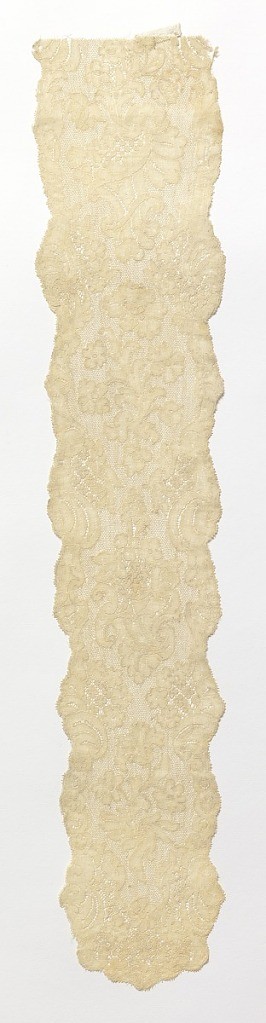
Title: Cap streamer
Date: mid-18th century
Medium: linen Technique: bobbin lace, Mechlin style
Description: Cap streamer in Mechlin style with open floral sprays alternating with floral bouquets emerging from cornucopias bordered by garlands and terminating in small-scale scrolls at intervals.